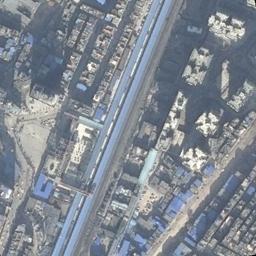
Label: railway_station